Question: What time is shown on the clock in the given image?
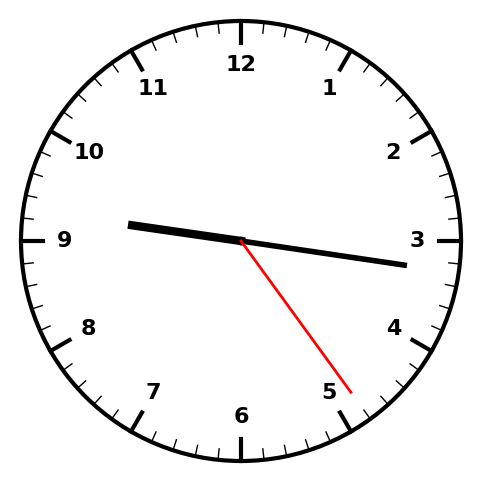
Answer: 09:16:24